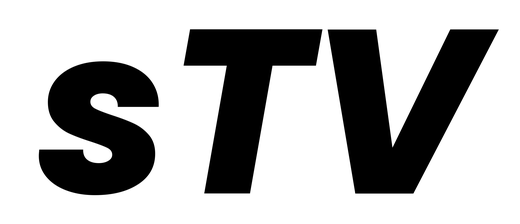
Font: Poppins-ExtraBoldItalic